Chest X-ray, PA view. Patient: 46 years old, sex F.
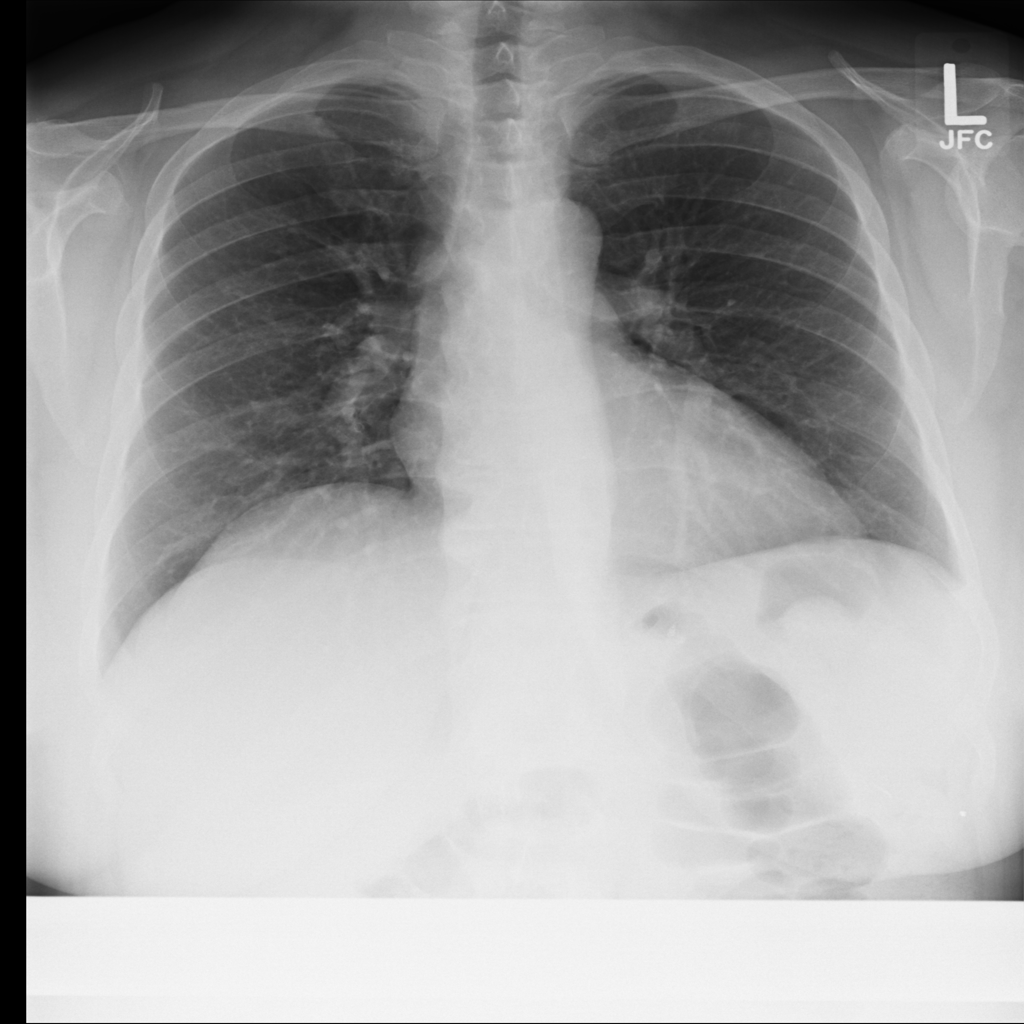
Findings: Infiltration